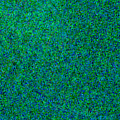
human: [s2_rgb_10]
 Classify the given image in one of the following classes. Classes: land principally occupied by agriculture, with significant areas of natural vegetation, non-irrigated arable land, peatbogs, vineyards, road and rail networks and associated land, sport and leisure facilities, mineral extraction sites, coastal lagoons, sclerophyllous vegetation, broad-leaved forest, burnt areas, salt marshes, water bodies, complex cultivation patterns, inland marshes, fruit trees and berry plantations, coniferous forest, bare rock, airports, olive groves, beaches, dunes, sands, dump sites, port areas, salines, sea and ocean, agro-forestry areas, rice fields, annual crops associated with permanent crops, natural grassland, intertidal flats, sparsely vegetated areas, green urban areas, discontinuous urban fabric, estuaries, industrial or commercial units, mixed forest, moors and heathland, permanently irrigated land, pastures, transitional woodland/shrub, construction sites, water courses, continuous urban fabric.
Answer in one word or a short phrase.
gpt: sea and ocean